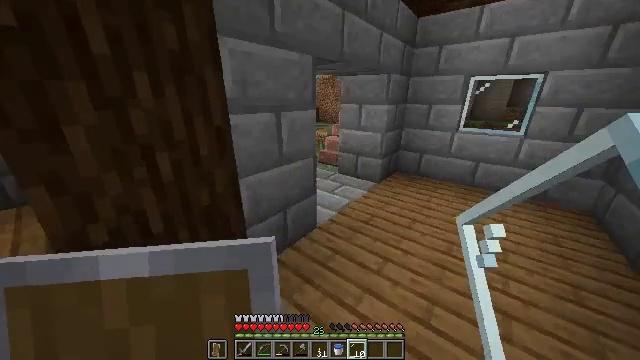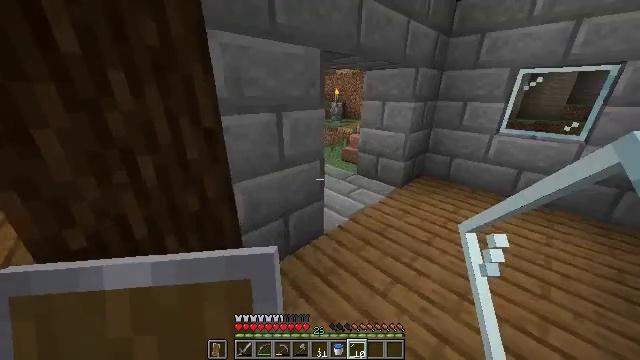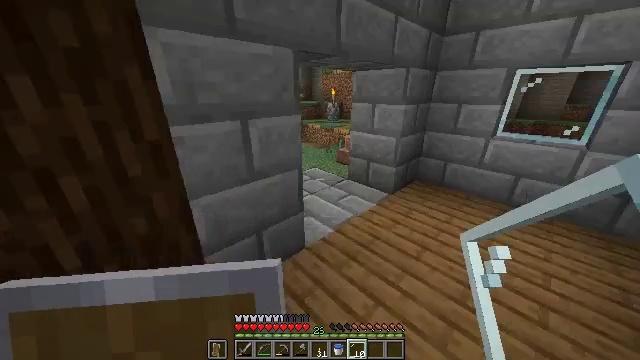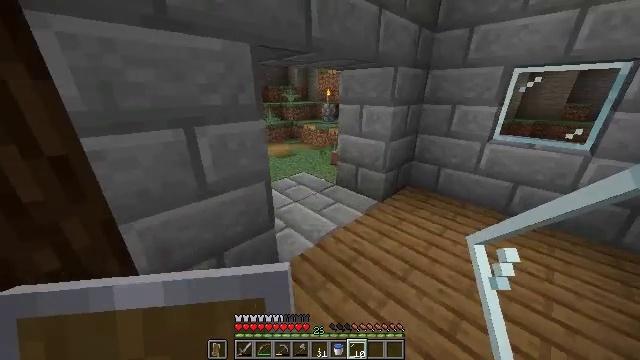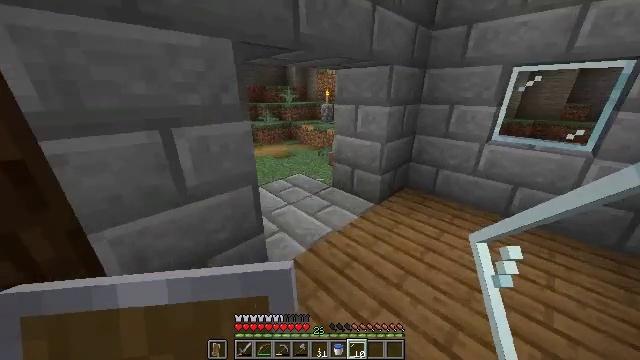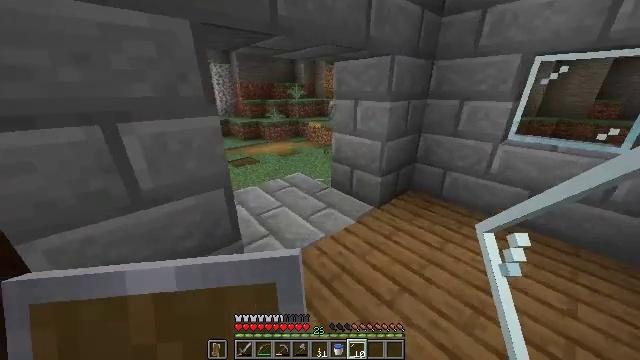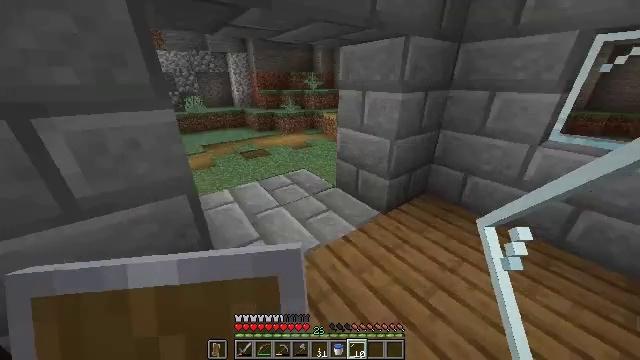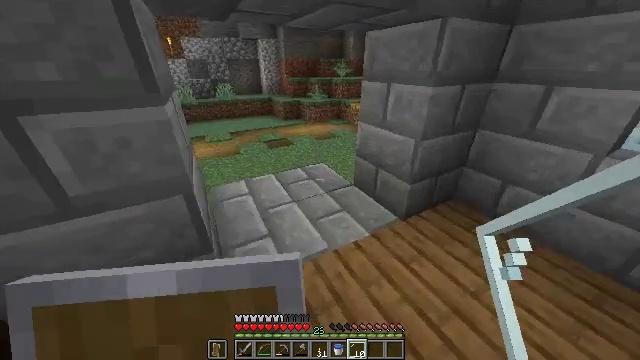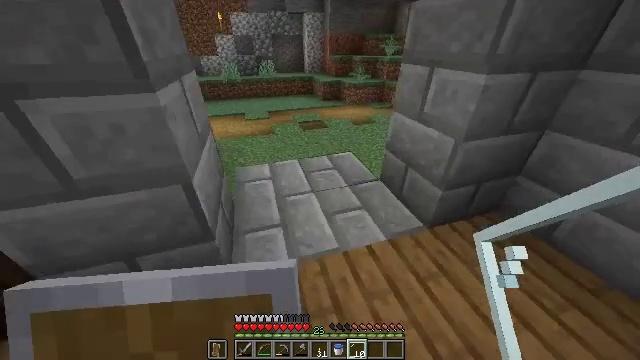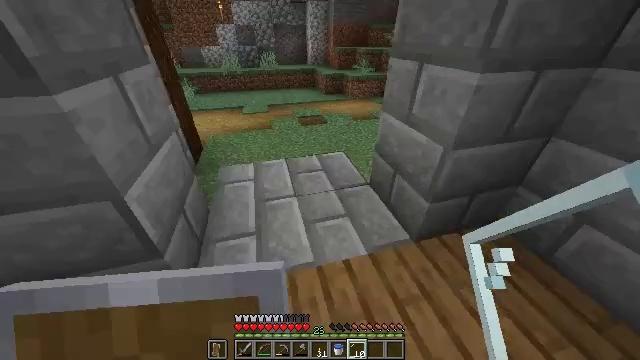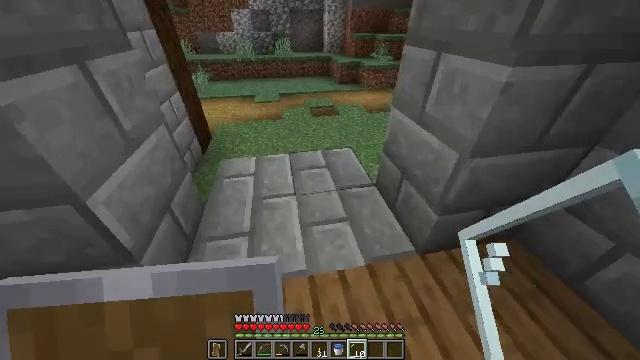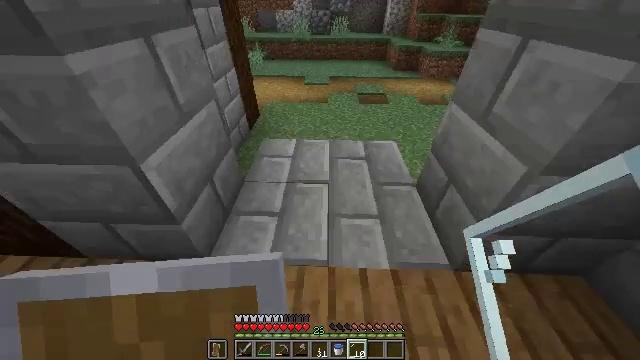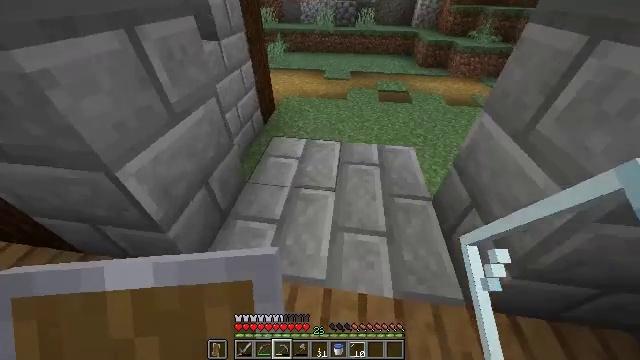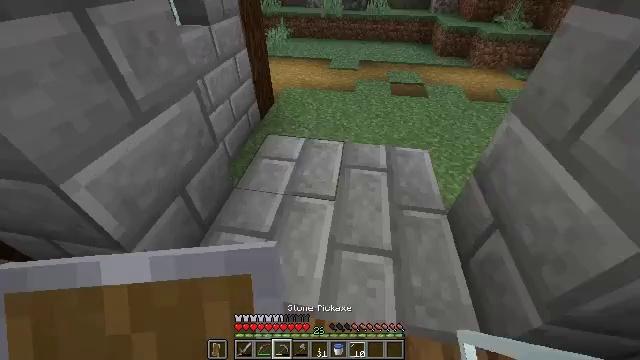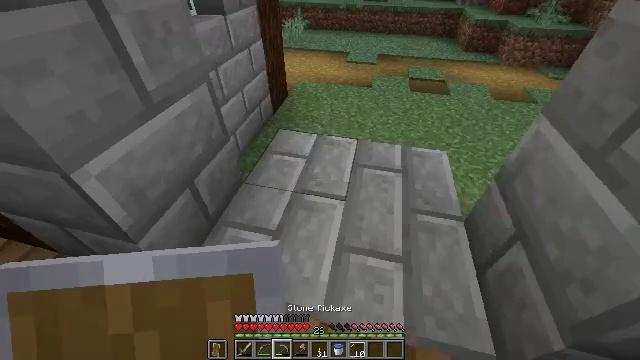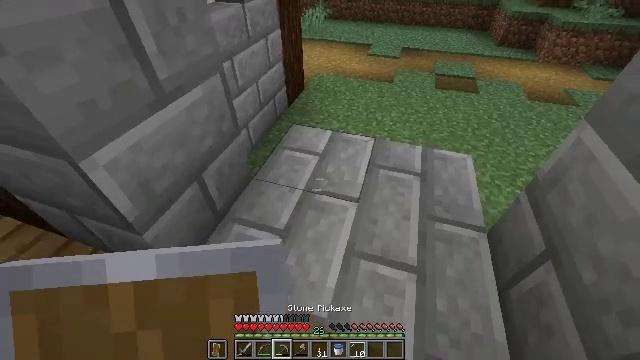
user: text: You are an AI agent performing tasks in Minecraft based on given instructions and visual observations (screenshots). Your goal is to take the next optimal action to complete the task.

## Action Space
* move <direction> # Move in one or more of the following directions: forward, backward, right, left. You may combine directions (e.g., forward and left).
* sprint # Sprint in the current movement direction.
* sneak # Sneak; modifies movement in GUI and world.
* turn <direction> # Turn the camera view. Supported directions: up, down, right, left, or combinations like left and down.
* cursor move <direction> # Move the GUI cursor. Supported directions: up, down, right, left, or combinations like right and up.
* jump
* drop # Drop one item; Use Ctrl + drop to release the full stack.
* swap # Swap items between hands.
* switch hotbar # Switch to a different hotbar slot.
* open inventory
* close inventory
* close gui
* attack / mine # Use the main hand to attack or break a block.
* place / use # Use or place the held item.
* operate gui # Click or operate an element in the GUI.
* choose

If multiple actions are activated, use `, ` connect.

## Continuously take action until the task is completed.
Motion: motion action
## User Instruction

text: Mine stone bricks from a structure.
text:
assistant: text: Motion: move forward and move right, turn left and down
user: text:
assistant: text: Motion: move forward and move right
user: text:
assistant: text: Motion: move forward and move right
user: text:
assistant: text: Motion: move forward and move right
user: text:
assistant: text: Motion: move forward and move right, turn left
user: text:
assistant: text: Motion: move forward, turn left and down
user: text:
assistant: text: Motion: move forward and move right, turn left and down
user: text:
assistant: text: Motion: move forward and move right, turn left and down
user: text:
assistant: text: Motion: move forward and move right, turn left and down
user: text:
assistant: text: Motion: move forward, turn left and down
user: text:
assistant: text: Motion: move forward, turn left and down
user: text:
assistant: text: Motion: turn left and down, switch to hotbar 3
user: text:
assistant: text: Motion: turn left, switch to hotbar 3
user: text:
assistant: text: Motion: turn left, switch to hotbar 3
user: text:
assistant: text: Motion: turn left
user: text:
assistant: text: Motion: no_op
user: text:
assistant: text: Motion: no_op
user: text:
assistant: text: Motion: no_op
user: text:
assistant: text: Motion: no_op
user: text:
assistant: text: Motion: attack / mine
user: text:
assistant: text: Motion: attack / mine
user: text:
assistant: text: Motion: attack / mine
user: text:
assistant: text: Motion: attack / mine
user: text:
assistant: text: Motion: attack / mine
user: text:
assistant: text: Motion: attack / mine
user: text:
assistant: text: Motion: attack / mine
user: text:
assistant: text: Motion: attack / mine
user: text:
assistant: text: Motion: attack / mine
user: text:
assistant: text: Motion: attack / mine
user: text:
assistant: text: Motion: attack / mine